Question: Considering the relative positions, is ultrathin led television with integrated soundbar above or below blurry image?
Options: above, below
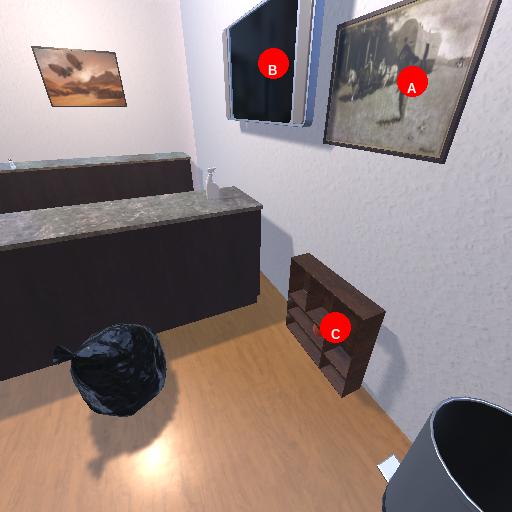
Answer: above